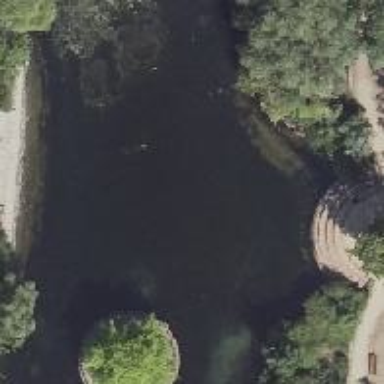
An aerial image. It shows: Peaceful pond surrounded by nature.